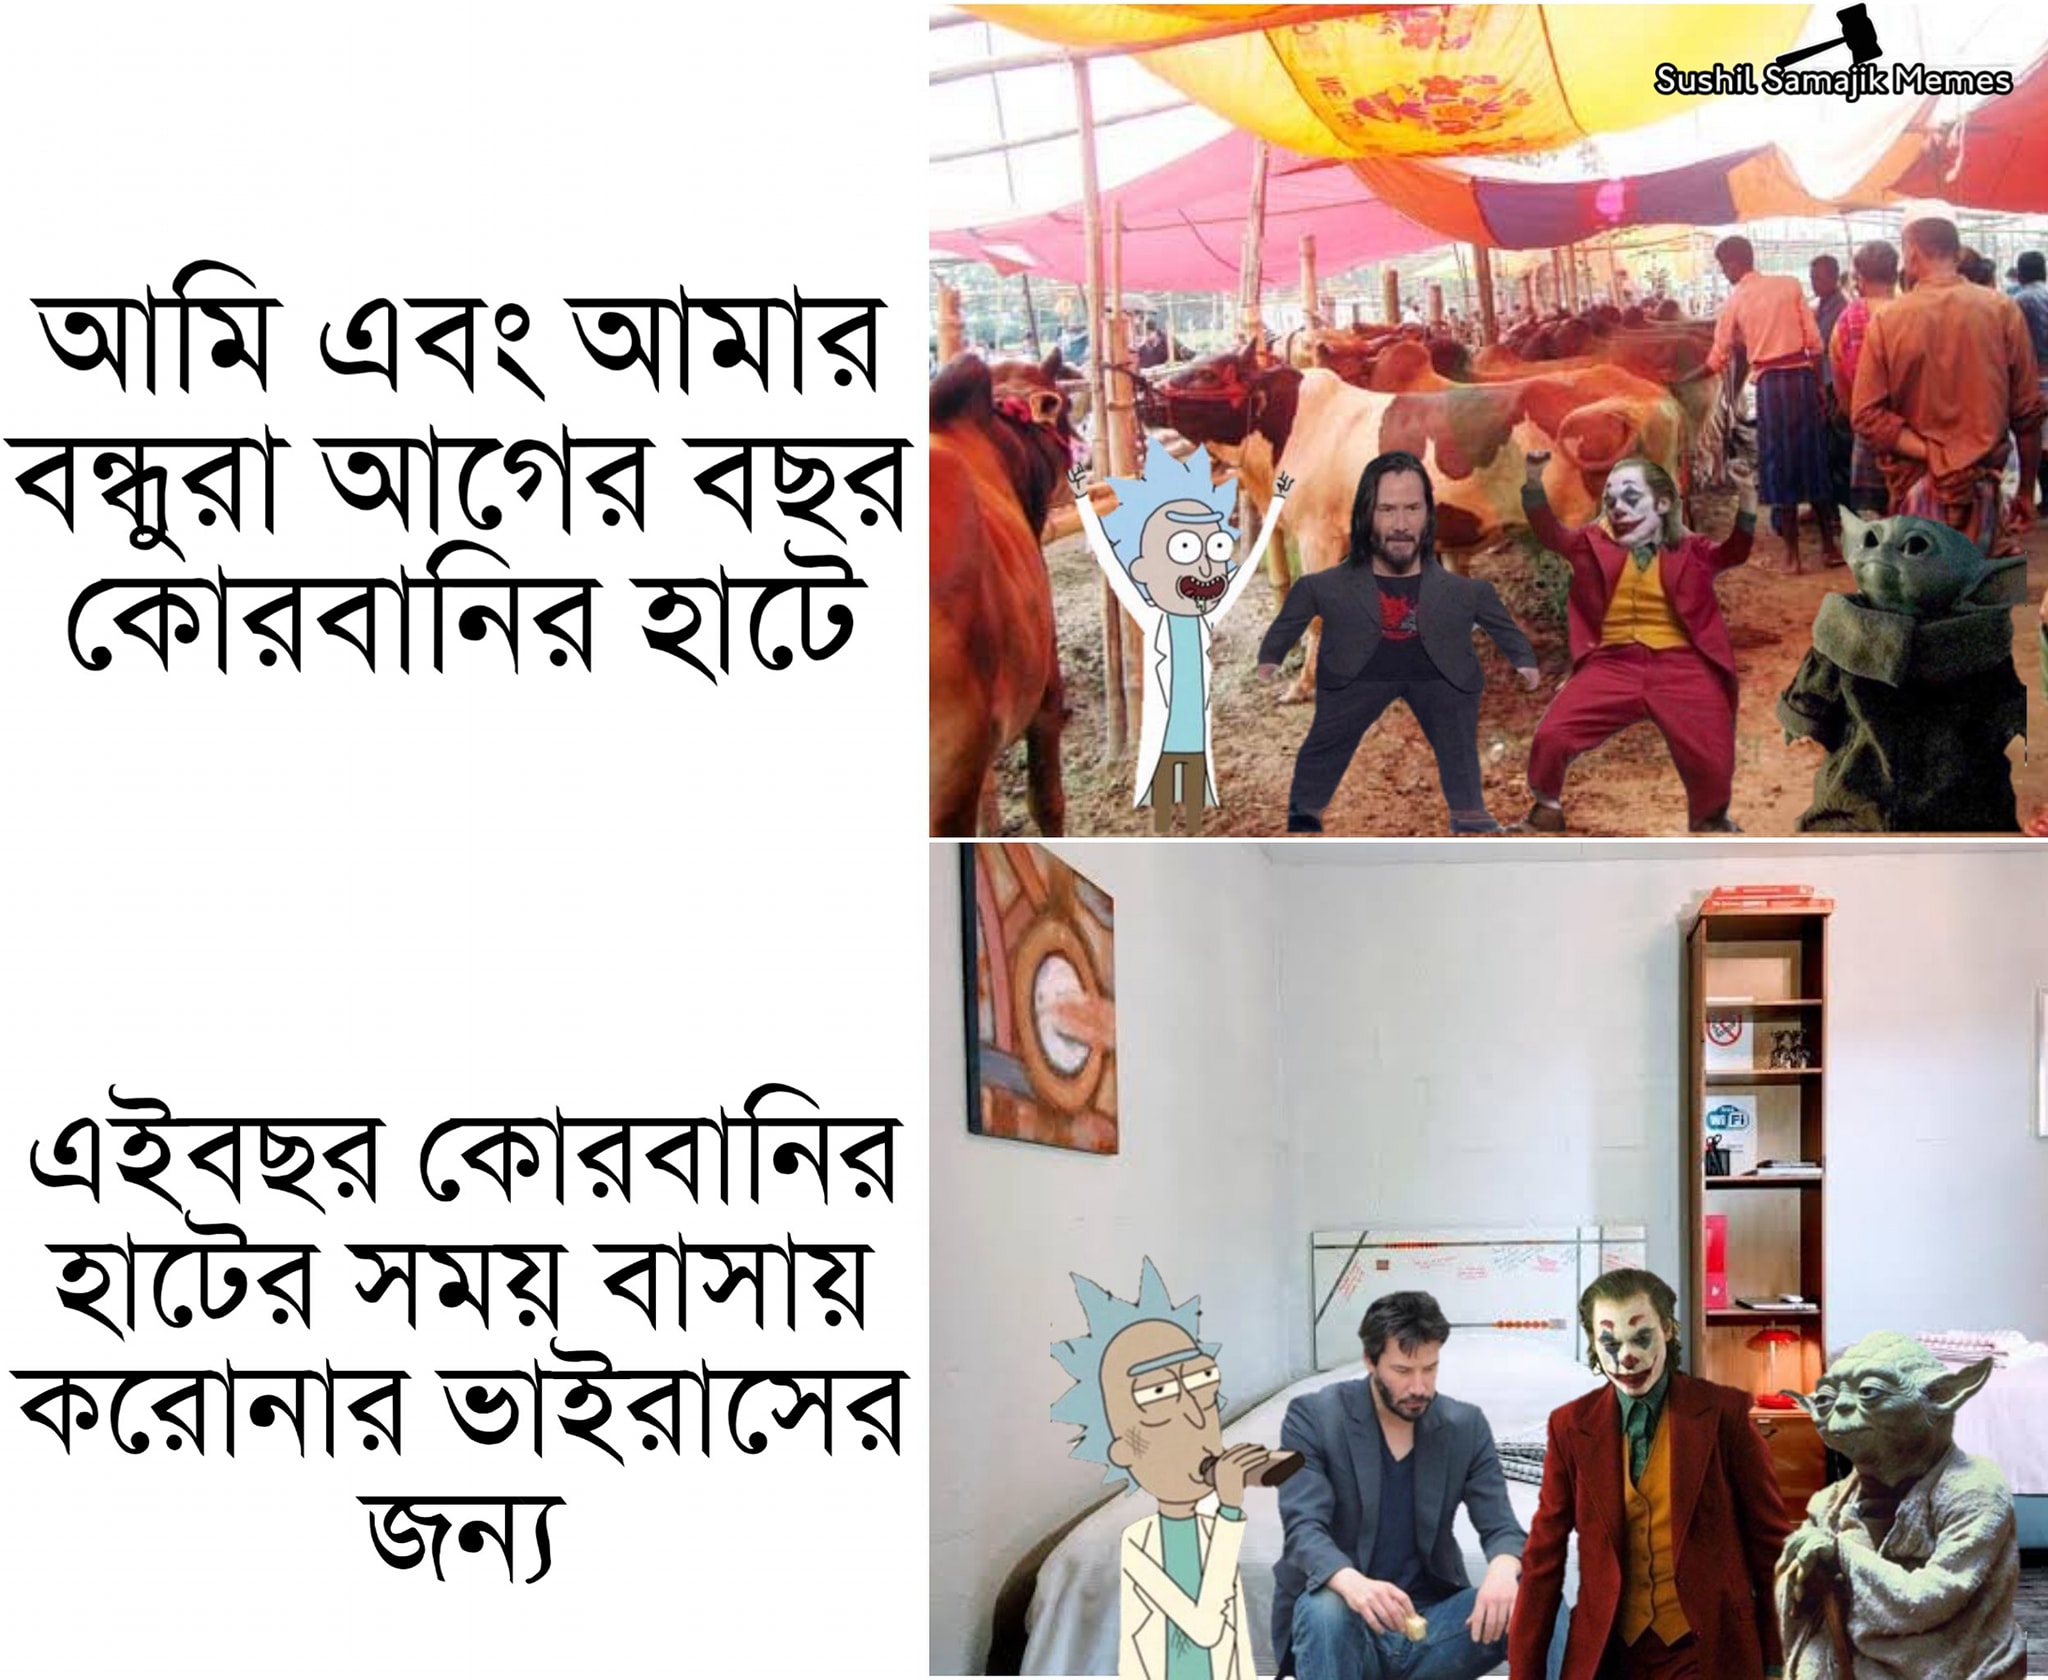
Caption: আমি এবং আমার বন্ধুরা আগের বছর কোরবানির হাটে     এই বছর কোরবানির হাটের সময় বাসায় করোনার ভাইরাসের জন্য
Label: non-hate